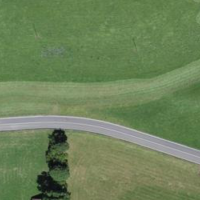
EUNIS habitat code: 52
Species observed at this site:
Buteo buteo